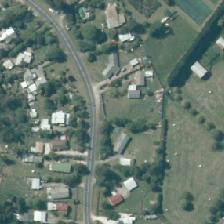
Land cover: urban_build_up